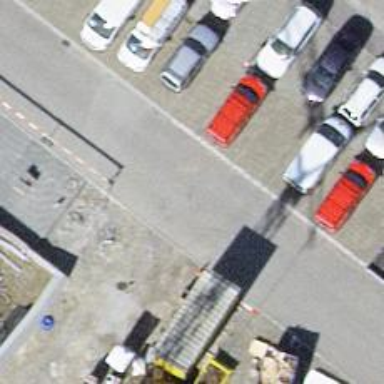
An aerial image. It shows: Road serving as parking aisle.